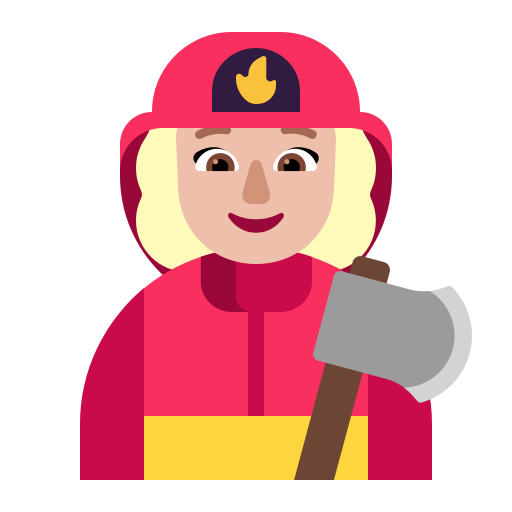
woman firefighter flat  light